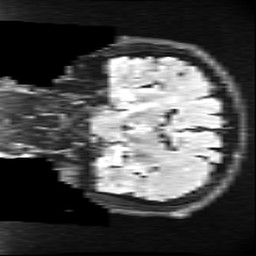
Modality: FLAIR
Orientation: coronal
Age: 34
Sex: male
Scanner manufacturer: ge
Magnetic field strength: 3 T
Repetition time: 11 s
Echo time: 0.1497 s